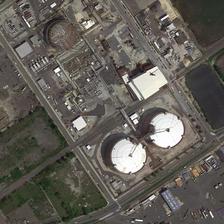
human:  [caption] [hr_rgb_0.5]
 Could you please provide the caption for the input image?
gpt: a wide variety of buildings here make up the factory .

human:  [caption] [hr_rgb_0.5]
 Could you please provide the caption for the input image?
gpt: many things are around two white tanks .

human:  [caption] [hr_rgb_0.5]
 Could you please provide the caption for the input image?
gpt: two big jars with white paint and many grey houses .

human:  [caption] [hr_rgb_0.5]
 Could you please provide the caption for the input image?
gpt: two tanks are surrounded by bare ground and parking lot .

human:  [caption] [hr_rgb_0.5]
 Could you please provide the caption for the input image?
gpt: two storage tanks are surrounded by some green plants and buildings with parking lot .